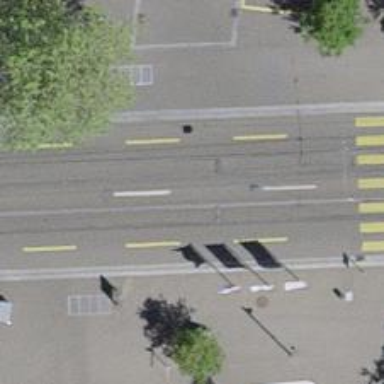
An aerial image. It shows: Primary road with asphalt surface and designated cycle lane.